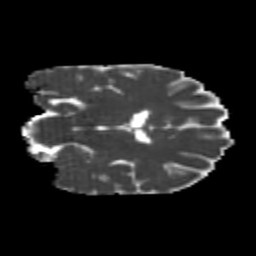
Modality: MD
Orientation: coronal
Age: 22
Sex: female
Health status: healthy
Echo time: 0.074 s